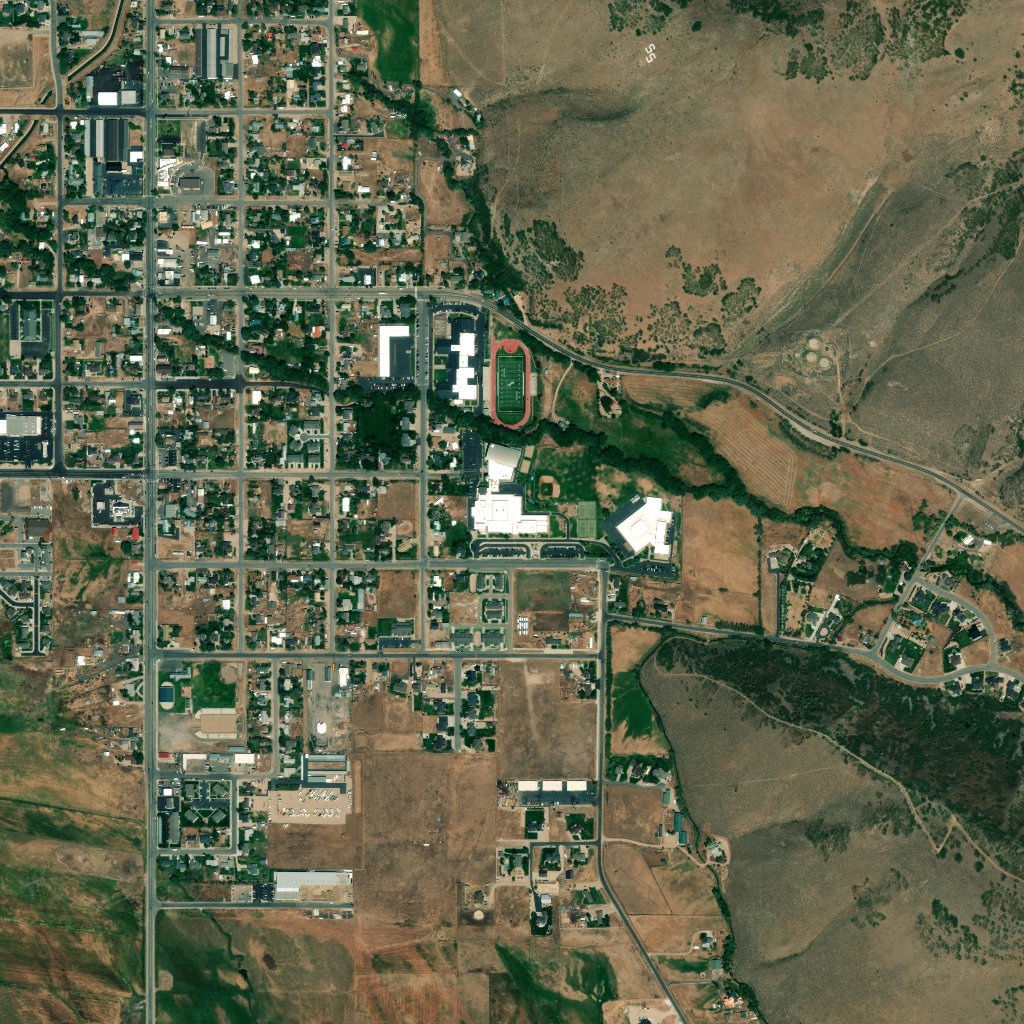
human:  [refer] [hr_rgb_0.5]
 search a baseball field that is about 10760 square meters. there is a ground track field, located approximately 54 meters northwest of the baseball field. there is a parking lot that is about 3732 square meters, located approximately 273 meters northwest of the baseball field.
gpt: <box>[[52, 43, 58, 49, 0]]</box>